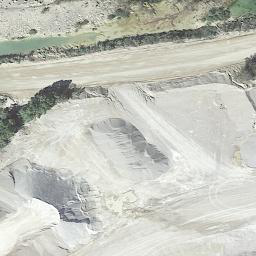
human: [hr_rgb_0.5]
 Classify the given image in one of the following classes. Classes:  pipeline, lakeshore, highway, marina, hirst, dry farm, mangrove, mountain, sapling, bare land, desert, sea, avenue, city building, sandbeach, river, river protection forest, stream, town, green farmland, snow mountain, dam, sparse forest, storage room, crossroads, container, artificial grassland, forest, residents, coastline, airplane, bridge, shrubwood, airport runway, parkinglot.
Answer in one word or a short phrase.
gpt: bare land